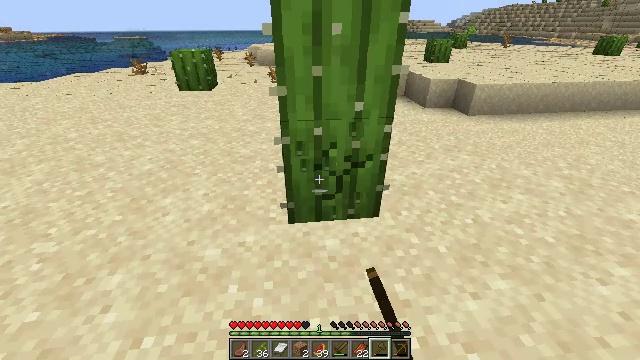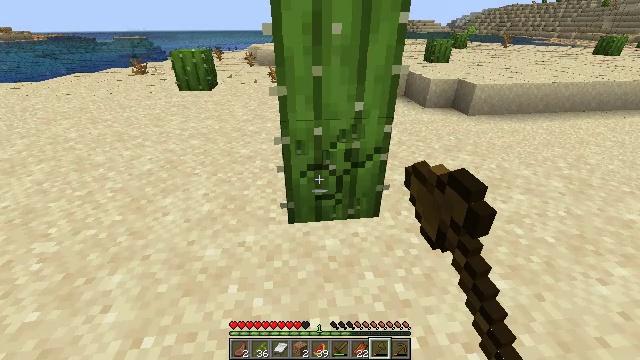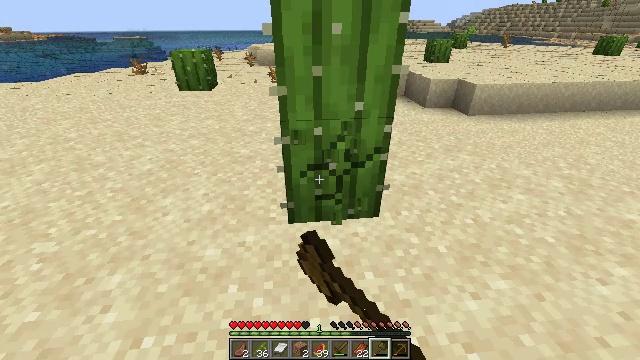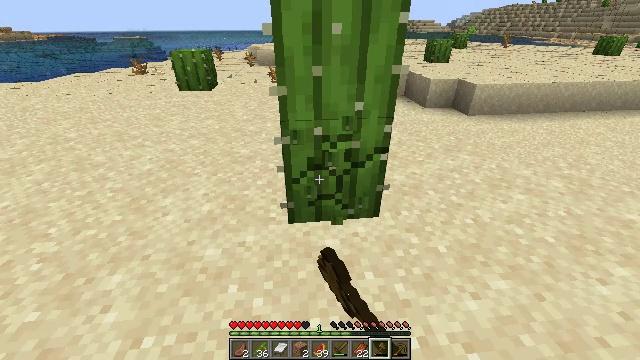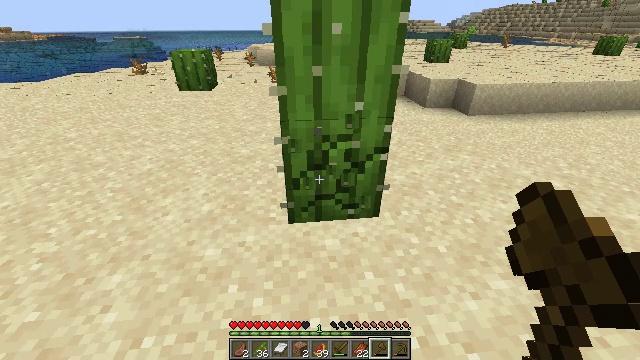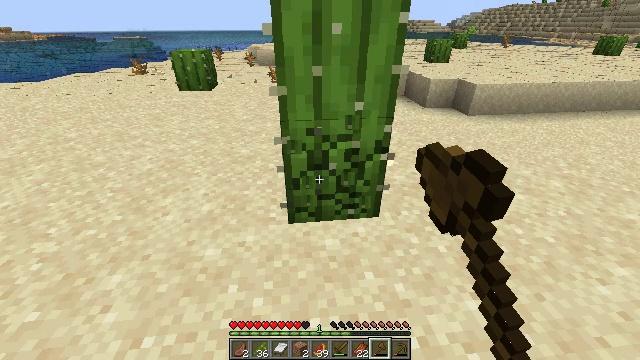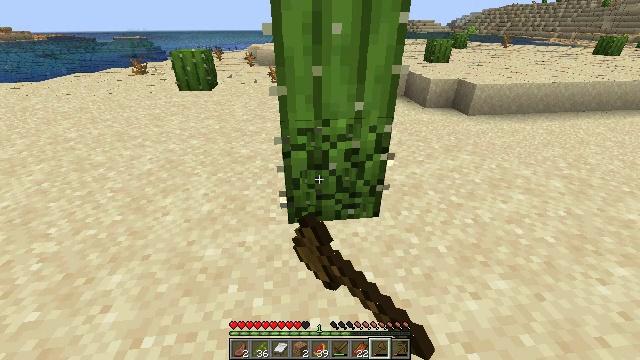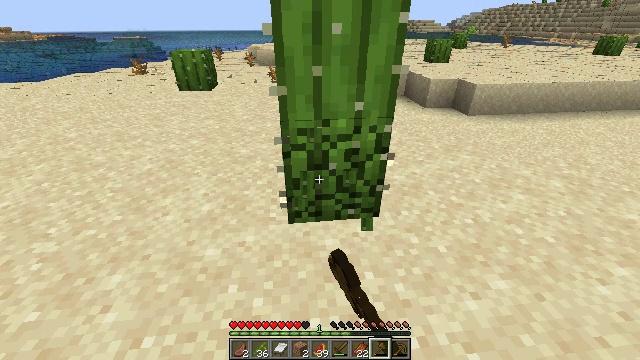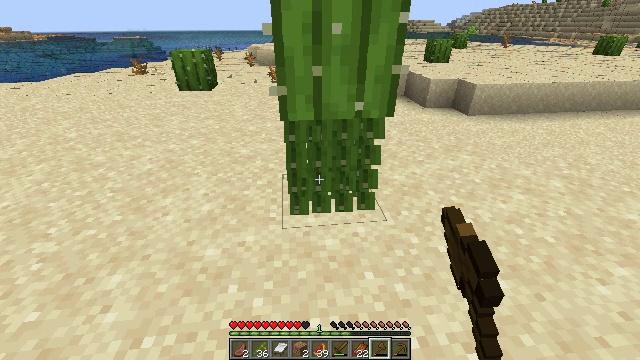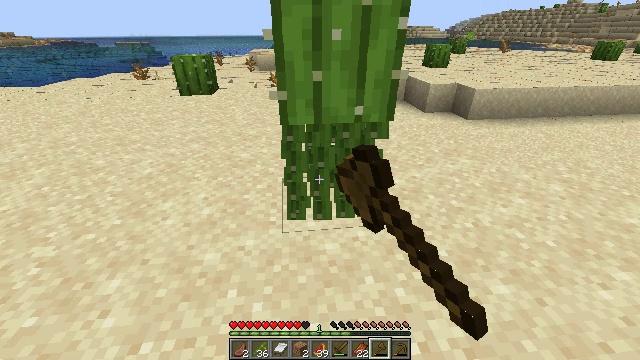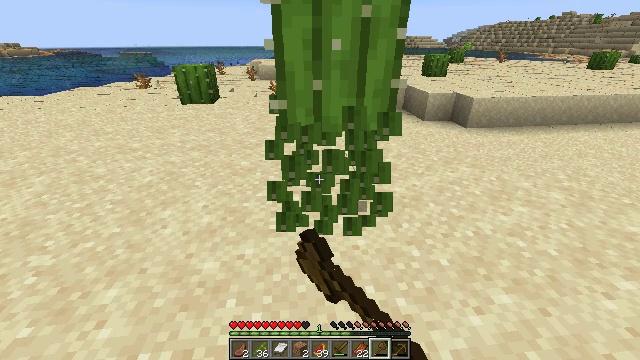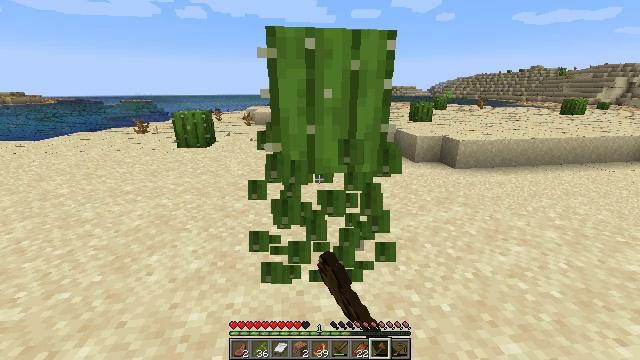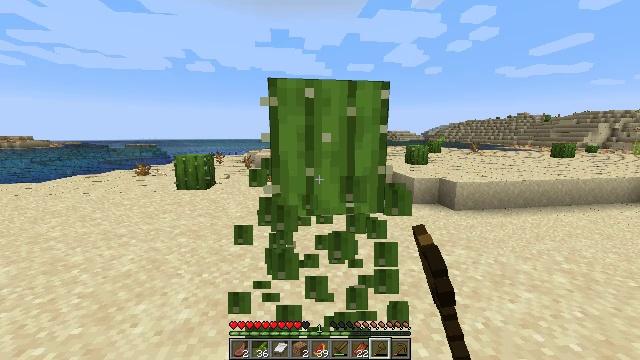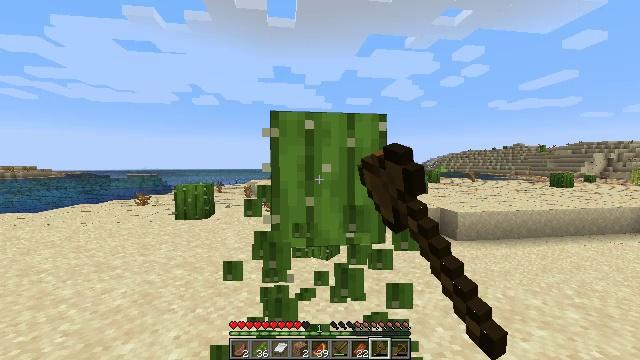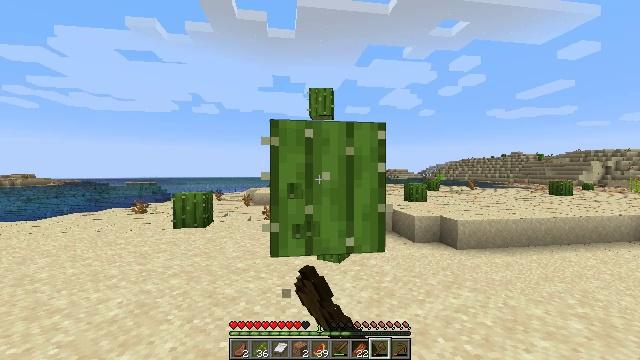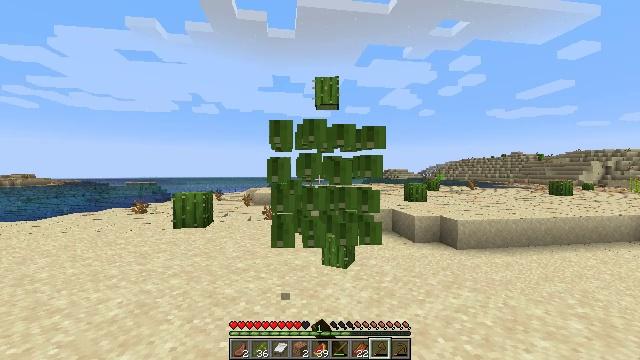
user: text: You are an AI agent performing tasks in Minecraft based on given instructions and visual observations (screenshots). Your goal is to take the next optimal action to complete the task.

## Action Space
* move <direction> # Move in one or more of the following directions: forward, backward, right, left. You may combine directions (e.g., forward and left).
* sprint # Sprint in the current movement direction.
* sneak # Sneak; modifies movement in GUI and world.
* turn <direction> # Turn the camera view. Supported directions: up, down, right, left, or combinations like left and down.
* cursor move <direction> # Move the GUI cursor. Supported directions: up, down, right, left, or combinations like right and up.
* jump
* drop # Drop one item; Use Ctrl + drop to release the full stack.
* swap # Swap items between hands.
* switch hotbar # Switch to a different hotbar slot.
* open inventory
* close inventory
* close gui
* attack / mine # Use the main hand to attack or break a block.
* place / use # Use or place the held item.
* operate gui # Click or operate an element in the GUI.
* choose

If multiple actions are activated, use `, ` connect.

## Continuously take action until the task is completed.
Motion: motion action
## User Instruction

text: Collect the cactus block.
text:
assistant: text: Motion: attack / mine
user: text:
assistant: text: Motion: attack / mine
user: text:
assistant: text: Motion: attack / mine
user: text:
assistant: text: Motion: attack / mine
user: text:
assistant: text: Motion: attack / mine
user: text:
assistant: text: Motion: attack / mine
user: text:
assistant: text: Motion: attack / mine
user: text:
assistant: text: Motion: attack / mine
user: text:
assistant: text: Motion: attack / mine
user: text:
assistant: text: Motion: turn up, attack / mine
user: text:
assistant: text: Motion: turn right and up, attack / mine
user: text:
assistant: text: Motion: turn up, attack / mine
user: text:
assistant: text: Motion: turn up, attack / mine
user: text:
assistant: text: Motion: turn up, attack / mine
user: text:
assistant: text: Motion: attack / mine
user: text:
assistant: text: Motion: attack / mine
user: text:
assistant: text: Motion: attack / mine
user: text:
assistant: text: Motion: attack / mine
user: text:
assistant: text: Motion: attack / mine
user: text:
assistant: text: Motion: attack / mine
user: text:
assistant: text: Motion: attack / mine
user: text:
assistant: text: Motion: attack / mine
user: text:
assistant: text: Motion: move forward, attack / mine
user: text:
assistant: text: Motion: move forward
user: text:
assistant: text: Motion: move forward
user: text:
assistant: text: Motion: move forward
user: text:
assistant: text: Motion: move forward, turn left and down
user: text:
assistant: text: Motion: move forward, turn left and down
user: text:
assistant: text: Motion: move forward, sprint, turn left and down
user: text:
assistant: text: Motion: move forward, sprint, turn left and down